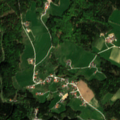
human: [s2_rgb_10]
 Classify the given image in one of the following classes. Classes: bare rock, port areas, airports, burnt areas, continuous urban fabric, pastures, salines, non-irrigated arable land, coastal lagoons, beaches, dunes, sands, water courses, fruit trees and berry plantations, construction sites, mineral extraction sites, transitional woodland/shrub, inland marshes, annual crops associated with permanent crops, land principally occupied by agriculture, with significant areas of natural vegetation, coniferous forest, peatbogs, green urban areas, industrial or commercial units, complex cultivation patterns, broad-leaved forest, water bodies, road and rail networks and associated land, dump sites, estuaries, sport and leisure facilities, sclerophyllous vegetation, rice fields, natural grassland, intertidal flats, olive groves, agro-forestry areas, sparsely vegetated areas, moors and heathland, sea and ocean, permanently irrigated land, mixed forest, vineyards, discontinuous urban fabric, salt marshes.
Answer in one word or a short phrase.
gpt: complex cultivation patterns, mixed forest